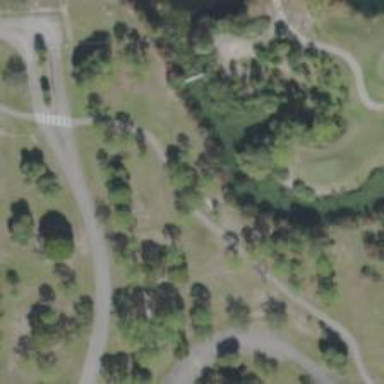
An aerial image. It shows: Disc golf hole.